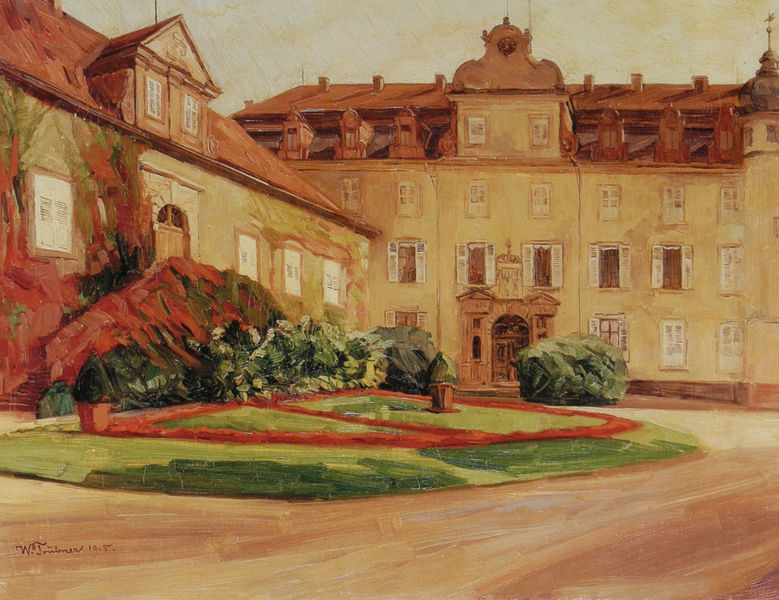
Titel: Schloß Baden-Baden
Künstler: Heinrich Wilhelm Trübner
Institution: (Privatbesitz)
Schlagwörter: blau, dunkel, gemälde, himmel, schatten, weiß, wolken, aquarell, gelb, grün, ocker, blumen, braun, fenster, grau, hell, licht, orange, schwarz, strasse, tür, zeichnung, anlage, blüten, dach, gebäude, gras, haus, park, rasen, rot, schloss, weg, wiese, beige, malerei, architektur, barock, stein, tot, signatur, öl, häuser, strauch, busch, büsche, pastos, sonne, sträucher, realismus, rokkoko, pflanzen, front, renaissance, rokoko, fensterläden, kamine, schornstein, turm, garten, blumentopf, pflanzkübel, ansicht, fassade, perspektive, türen, fahne, dächer, giebel, schornsteine, ziegel, allee, farbe, hellgrün, herbst, hof, türe, platz, pilaster, kuppel, treppe, turner, wein, duktus, uhr, geschlossen, tor, blumentöpfe, eingang, erker, fensterladen, innenhof, offen, burg, zwiebelturm, palast, gauben, portal, villa, gesims, trübner, bewachsen, efeu, pforte, alleen, portale, risalit, wilhelm trübner, wohlhabend, anwesen, beet, blumenbeet, gehöft, auffahrt, boskett, dachgauben, einfahr, einfahrt, etagen, gaube, gaupen, geschosse, offene fenster, parterre, vorhof, wetterfahne, zufahrt, eingan, herrenhaus, fesnter, palais, hofgarten, fensterfront, landgut, barten, marquise, hus, bäsche, schlosshof, streucher, pafk, eerker